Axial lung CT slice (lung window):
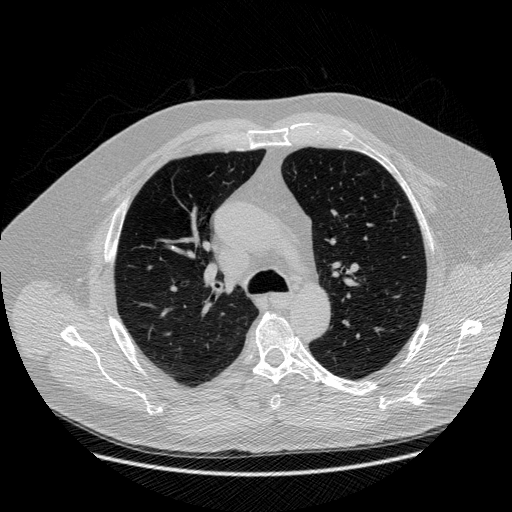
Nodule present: no